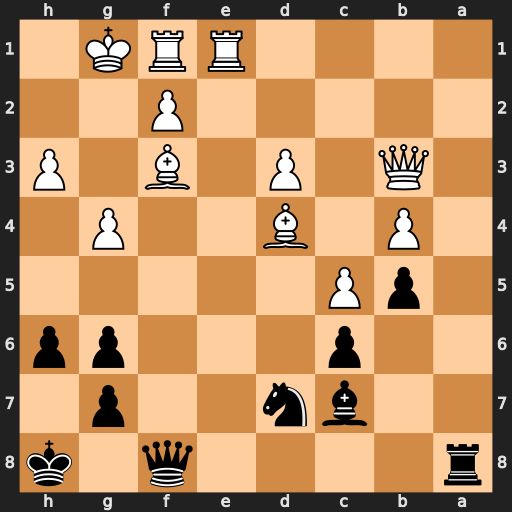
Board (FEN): r4q1k/2bn2p1/2p3pp/1pP5/1P1B2P1/1Q1P1B1P/5P2/4RRK1
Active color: b
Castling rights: -
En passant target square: -
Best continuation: Qf4 Bxg7+ Kh7 Re5 Nxe5 Bxe5 Bxe5 Re1 Qxf3